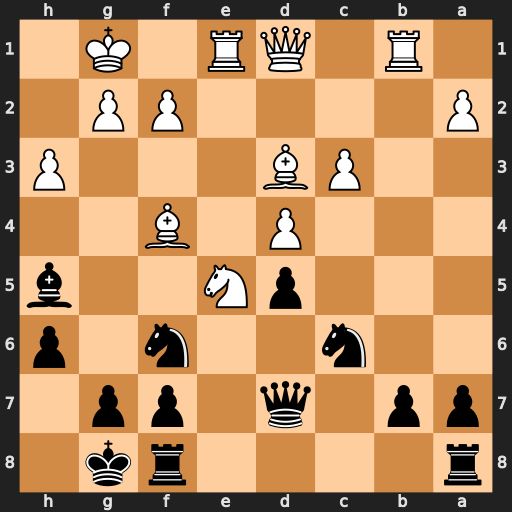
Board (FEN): r4rk1/pp1q1pp1/2n2n1p/3pN2b/3P1B2/2PB3P/P4PP1/1R1QR1K1
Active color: b
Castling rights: -
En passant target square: -
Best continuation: Nxe5 dxe5 Bxd1